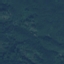
Land use / land cover class: Forest